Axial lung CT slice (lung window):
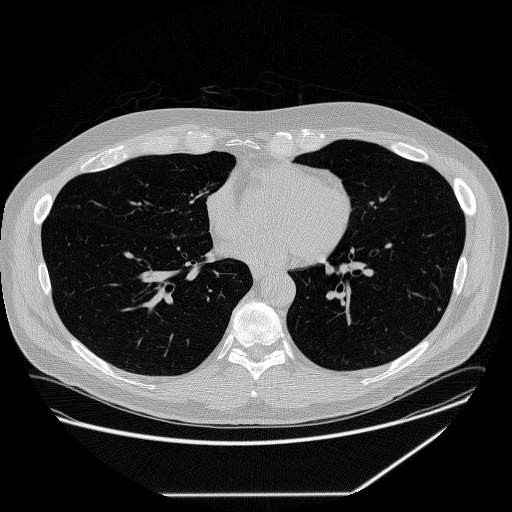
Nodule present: no